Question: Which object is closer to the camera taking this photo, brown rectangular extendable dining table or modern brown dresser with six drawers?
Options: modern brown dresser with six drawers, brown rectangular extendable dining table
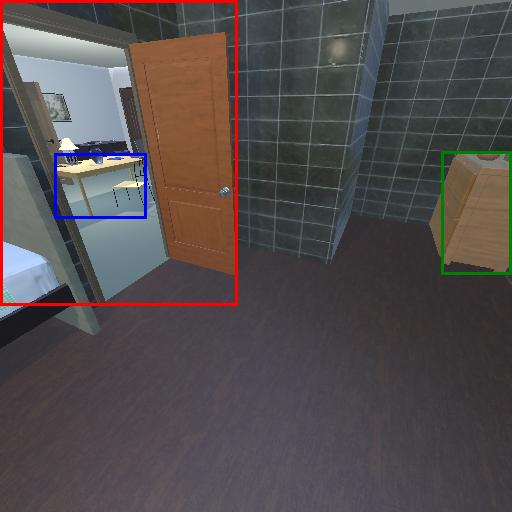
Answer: modern brown dresser with six drawers